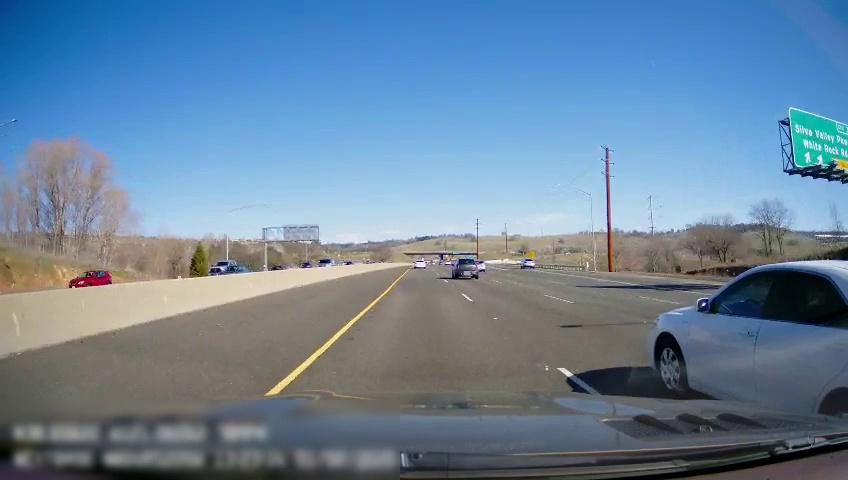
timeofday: Day
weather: Sunny
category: Drivable Space
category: Vehicles | Car
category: Vehicles | SUV
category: Vehicles | Car
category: Vehicles | Car
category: Vehicles | Car
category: Vehicles | SUV
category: Vehicles | Car
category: Vehicles | Car
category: Vehicles | Car
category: Vehicles | SUV
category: Vehicles | SUV
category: Lanes | Current Lane
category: Lanes | Current Lane
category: Lanes | Alternate Lane
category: Lanes | Alternate Lane
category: Lanes | Alternate Lane
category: Lanes | Alternate Lane
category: Traffic | Signs